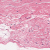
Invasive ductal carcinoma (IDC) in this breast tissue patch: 0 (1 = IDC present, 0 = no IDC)